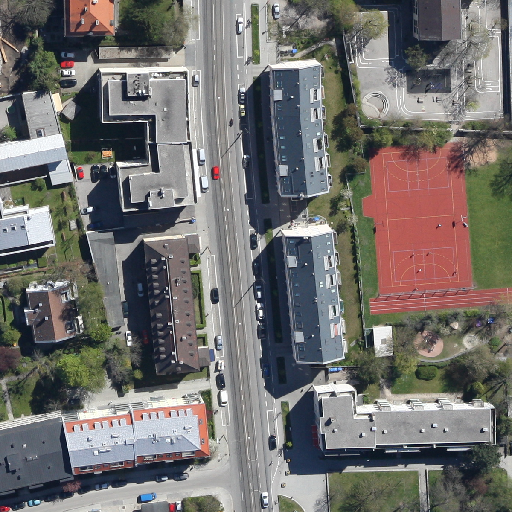
Referring expression: bikeway along with tree